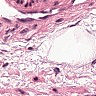
Metastatic tissue present: no